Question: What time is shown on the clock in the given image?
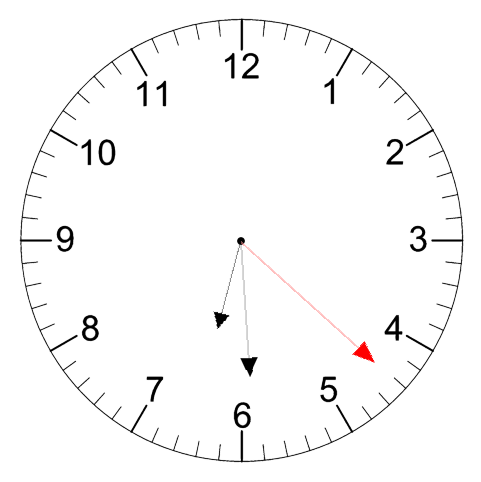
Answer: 06:29:22